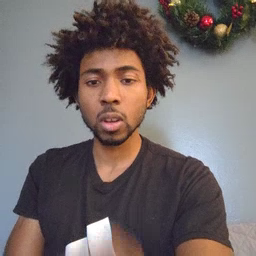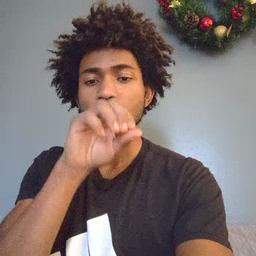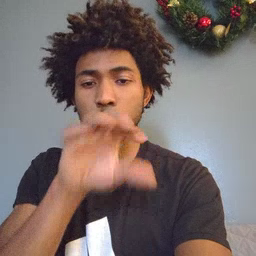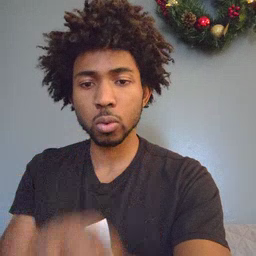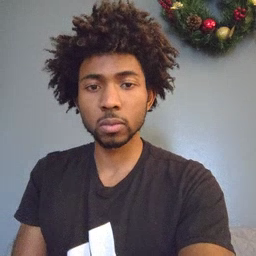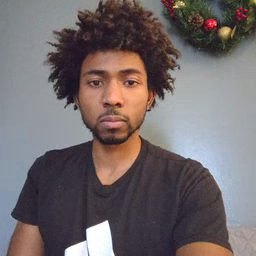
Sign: blow